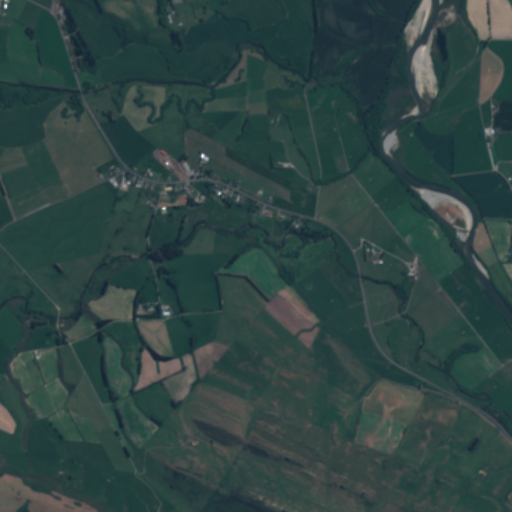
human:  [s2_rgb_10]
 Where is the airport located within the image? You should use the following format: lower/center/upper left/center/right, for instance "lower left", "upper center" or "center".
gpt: The airport is located in the upper center of the image.
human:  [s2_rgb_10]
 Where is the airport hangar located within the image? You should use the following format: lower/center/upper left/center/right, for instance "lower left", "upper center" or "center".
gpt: The airport hangar is located in the upper center of the image.
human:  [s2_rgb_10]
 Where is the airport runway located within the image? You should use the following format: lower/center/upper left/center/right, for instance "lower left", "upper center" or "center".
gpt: The airport runway is located in the upper center of the image.
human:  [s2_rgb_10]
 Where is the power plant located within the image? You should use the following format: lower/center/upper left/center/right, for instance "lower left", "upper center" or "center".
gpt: There is no power plant in the image.